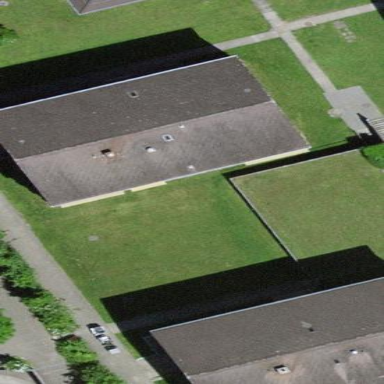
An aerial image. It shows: Residential building.